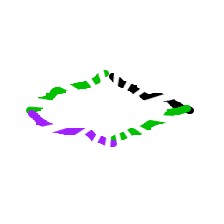
Shape: rhombus